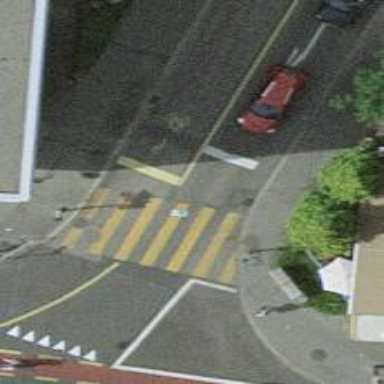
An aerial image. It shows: Kerb barrier.